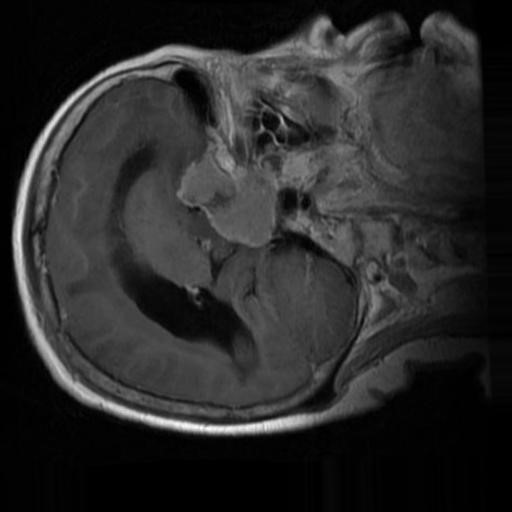
Label: brain_menin